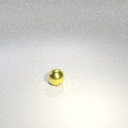
small yellow metal sphere